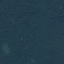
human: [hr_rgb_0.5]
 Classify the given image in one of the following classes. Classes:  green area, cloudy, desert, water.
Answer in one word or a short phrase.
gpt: green area